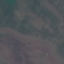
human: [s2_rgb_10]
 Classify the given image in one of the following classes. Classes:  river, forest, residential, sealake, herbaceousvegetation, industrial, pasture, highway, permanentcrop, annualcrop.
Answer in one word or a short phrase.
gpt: HerbaceousVegetation